Question: I've been trying to reference a Library symbol that is introduced in Frame 2 by using it's instance name, using timeline scripting only.
I am trying to make a colour picker MC symbol for multiple re-use. Firstly I drew a small button on the stage and converted to MC, called 'textColourPicker' of type 'CPicker' (the class used to represent this MC in the Library). Inside this MC I have a button symbol called 'pickerButton'
In the first frame of 'textColourPicker' MC, I placed the code:
'''
stop();
pickerButton.addEventListener(MouseEvent.CLICK, doShowPicker);
function doShowPicker(e:MouseEvent):void
{
gotoAndPlay(2);
}
'''
In Frame 2 of the 'textColourPicker' instance, a new MC appears with instance name 'pickerBox' of type 'pickerBMP'. The 'pickerBox' is then scale tweened until Frame 14 at which point I have the code:
'''
stop();
pickerBox.addEventListener(MouseEvent.MOUSE_OVER, cursorToColour);
'''
Except I always get the error:
'''
TypeError: Error #1009: Cannot access a property or method of a null object reference.
at CPicker/frame14()[CPicker::frame14:10]
'''
Here 'CPicker' is referring to the Linkage name of the 'textColourPicker' MC.
So 'textColourPicker' is Instance of: 'myPicker', linkage name: 'CPicker'
and 'pickerBox' is instance of: 'pickerBMP', linkage name: 'pickerBMP' (residing inside the 'textColourPicker' MC.
Why is not allowing me to reference the 'pickerBox' MC on Frame 14 of the 'textColourPicker'?
This graphic of the 'textColourPicker' timeline may help illustrate all this (note the two timeline scripting icons, first in Frame 1 last in Frame 14:

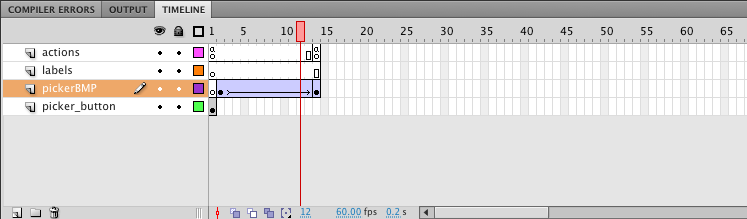
Answer: I wrote a post for InsideRIA about doing exactly what you are trying to do. It is archived here:
<URL>
It seems to me that your best bet is the getter/setter method, since you have a keyframe at the end where a new value will be inserted into the variable's value.
Example code for both methods is available here <URL>
HTH;
Amy